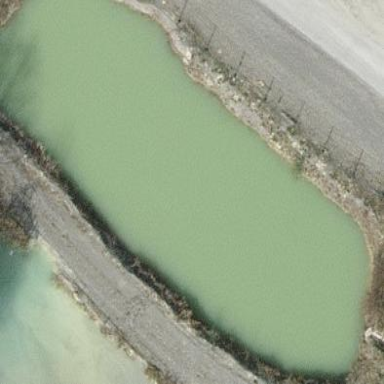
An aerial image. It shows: Basin with water.